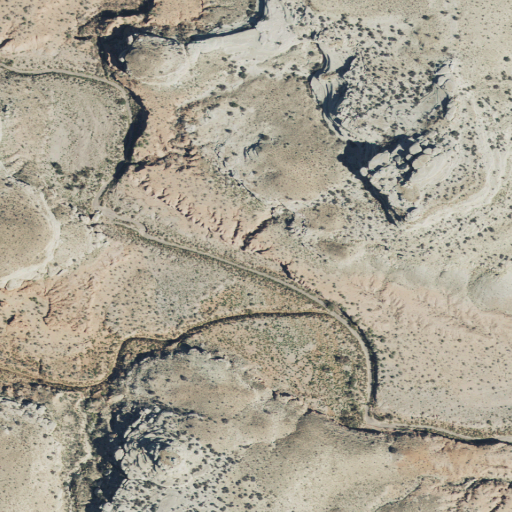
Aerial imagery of valley in Utah named Dry Wash containing shrub and barren land